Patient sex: M
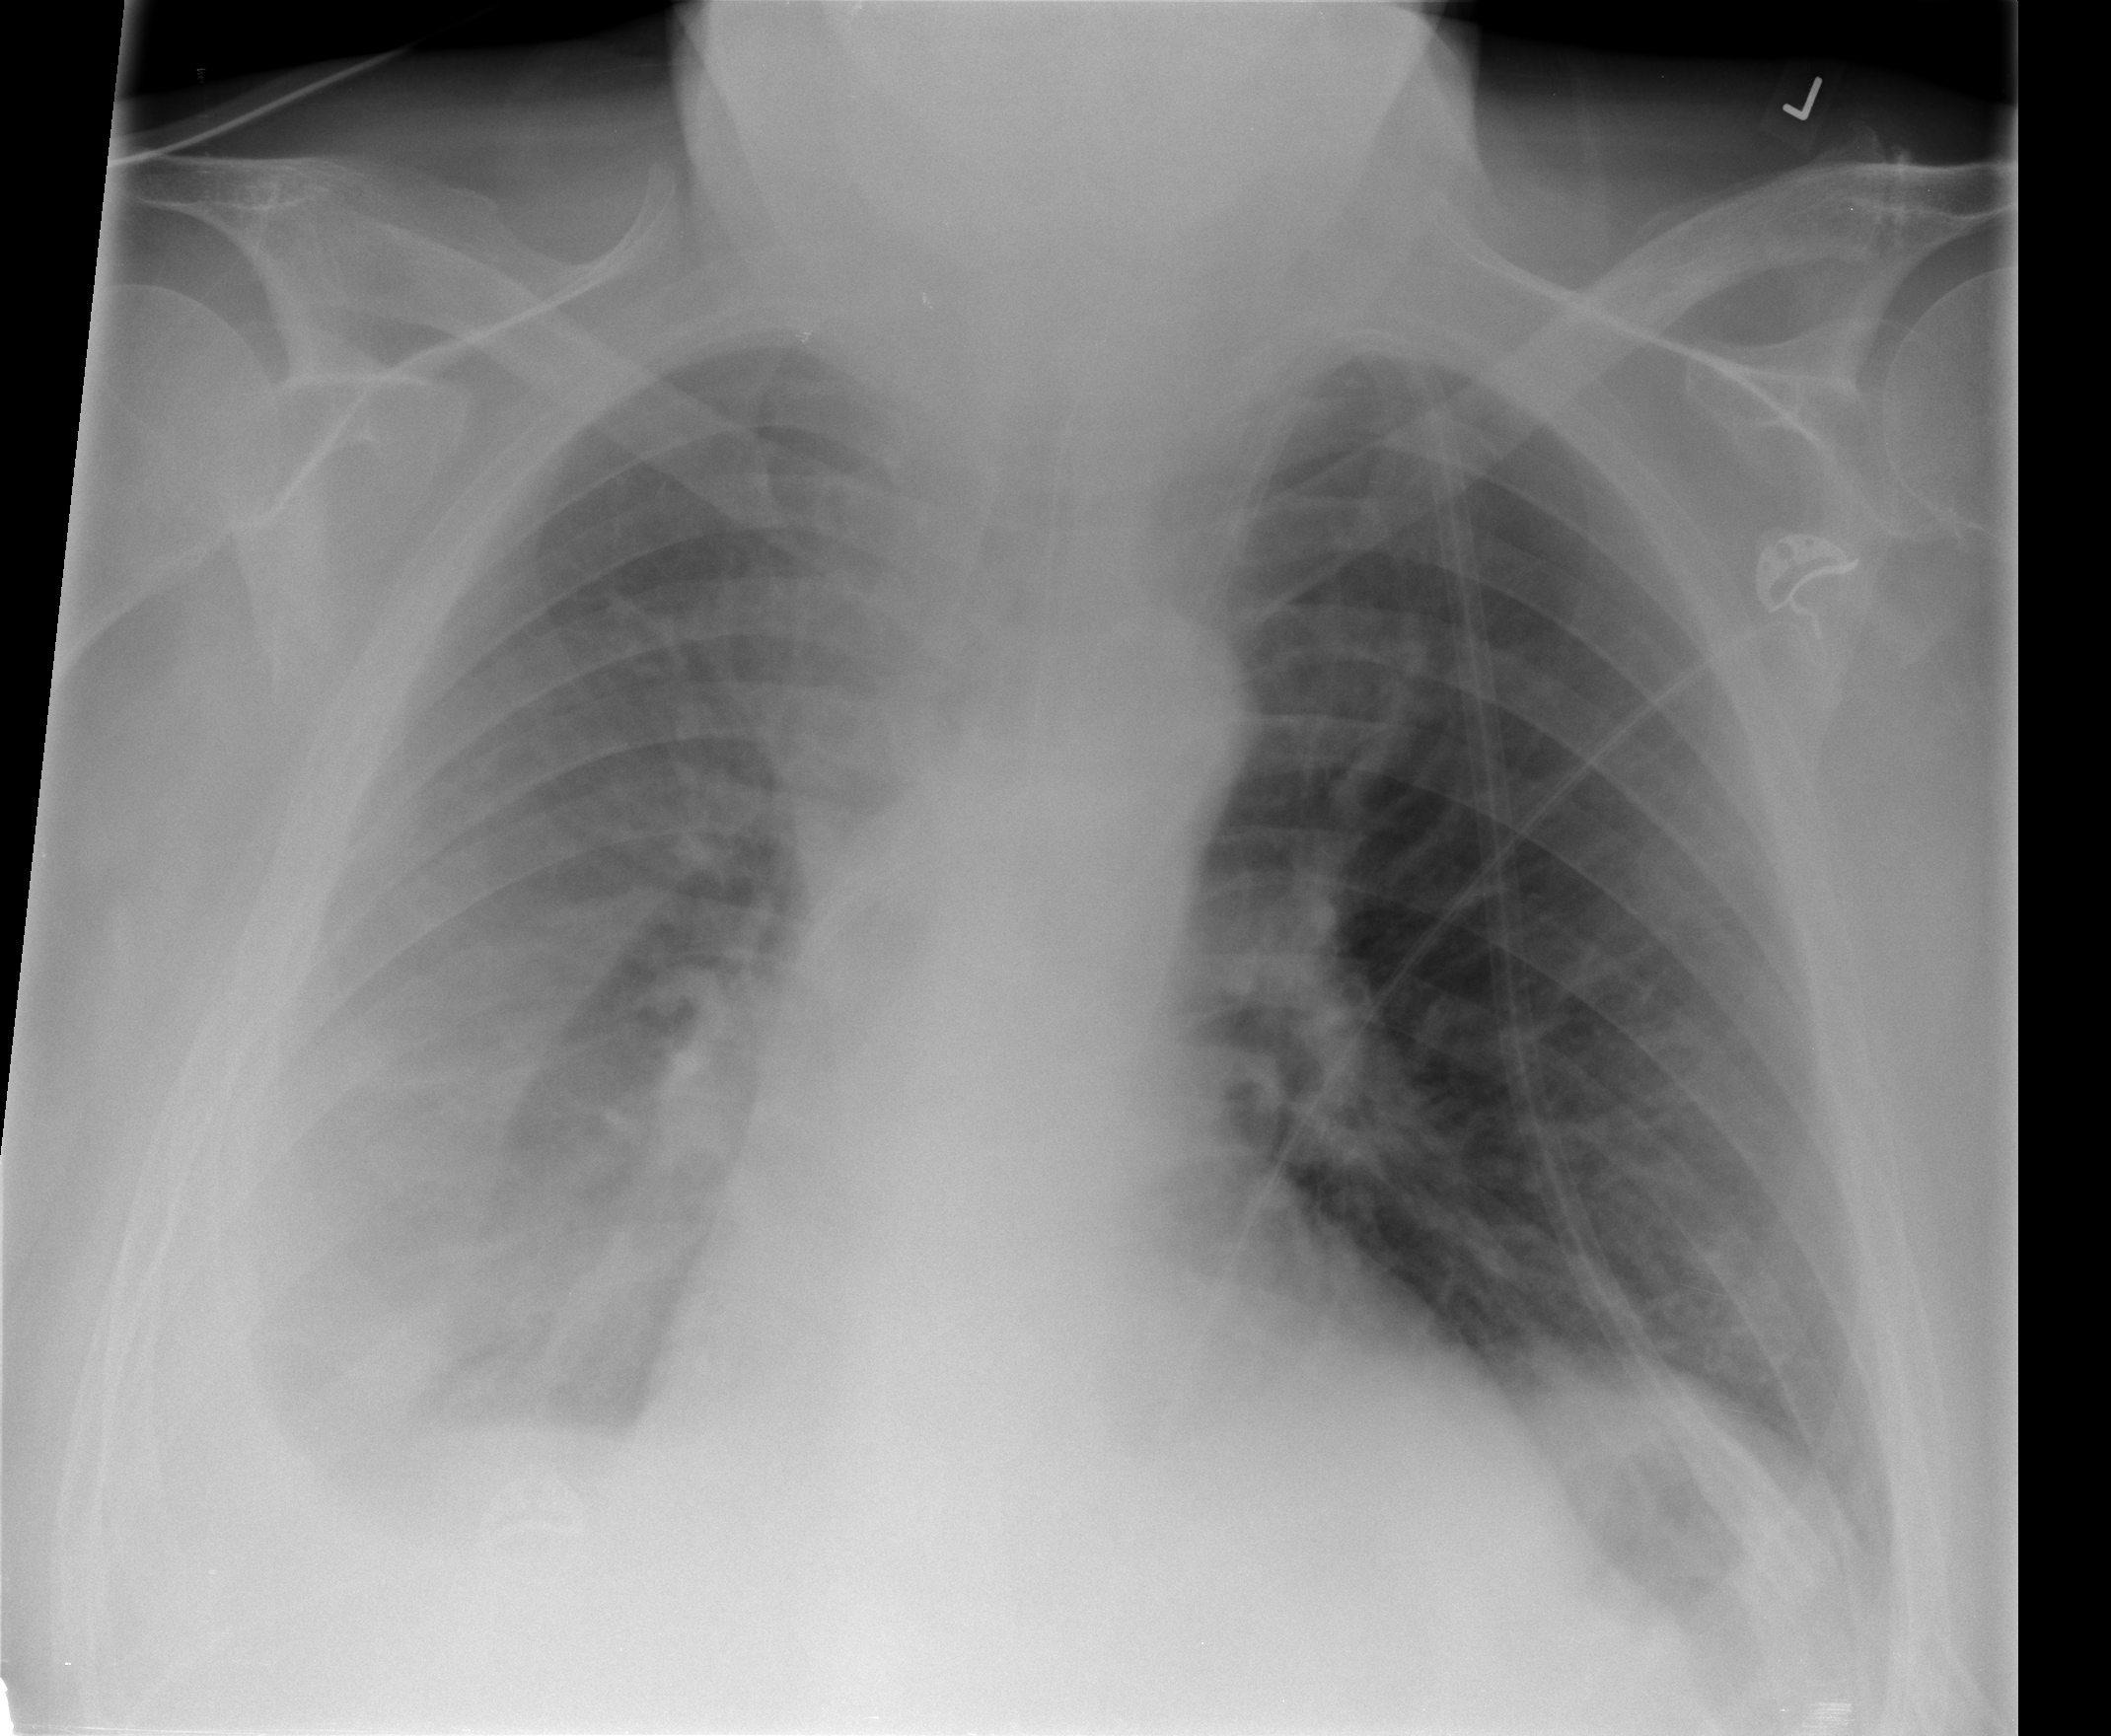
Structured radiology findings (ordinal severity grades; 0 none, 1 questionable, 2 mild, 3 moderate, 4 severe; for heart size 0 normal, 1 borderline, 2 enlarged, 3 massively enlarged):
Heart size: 2
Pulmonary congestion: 3
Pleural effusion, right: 3
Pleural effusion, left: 2
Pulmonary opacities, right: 1
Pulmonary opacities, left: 1
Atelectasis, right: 2
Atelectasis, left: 2